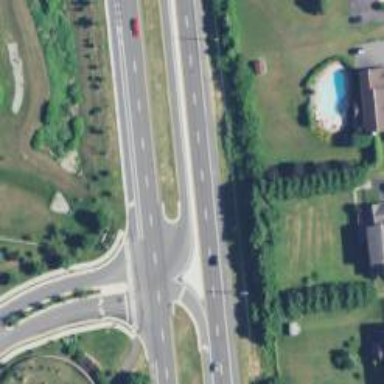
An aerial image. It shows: Trunk link highway.